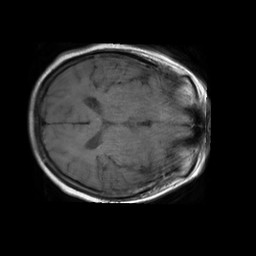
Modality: T1w
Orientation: axial
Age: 79
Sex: female
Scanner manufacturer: philips
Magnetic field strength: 3 T
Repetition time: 0.537 s
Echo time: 0.01 s